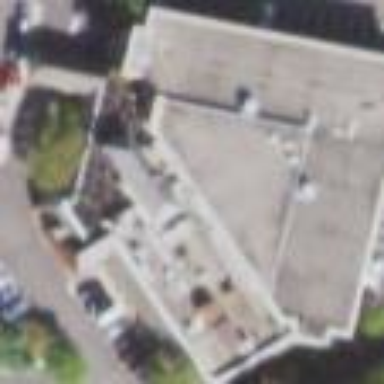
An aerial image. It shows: Hotel building.